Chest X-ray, PA view. Patient: 62 years old, sex F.
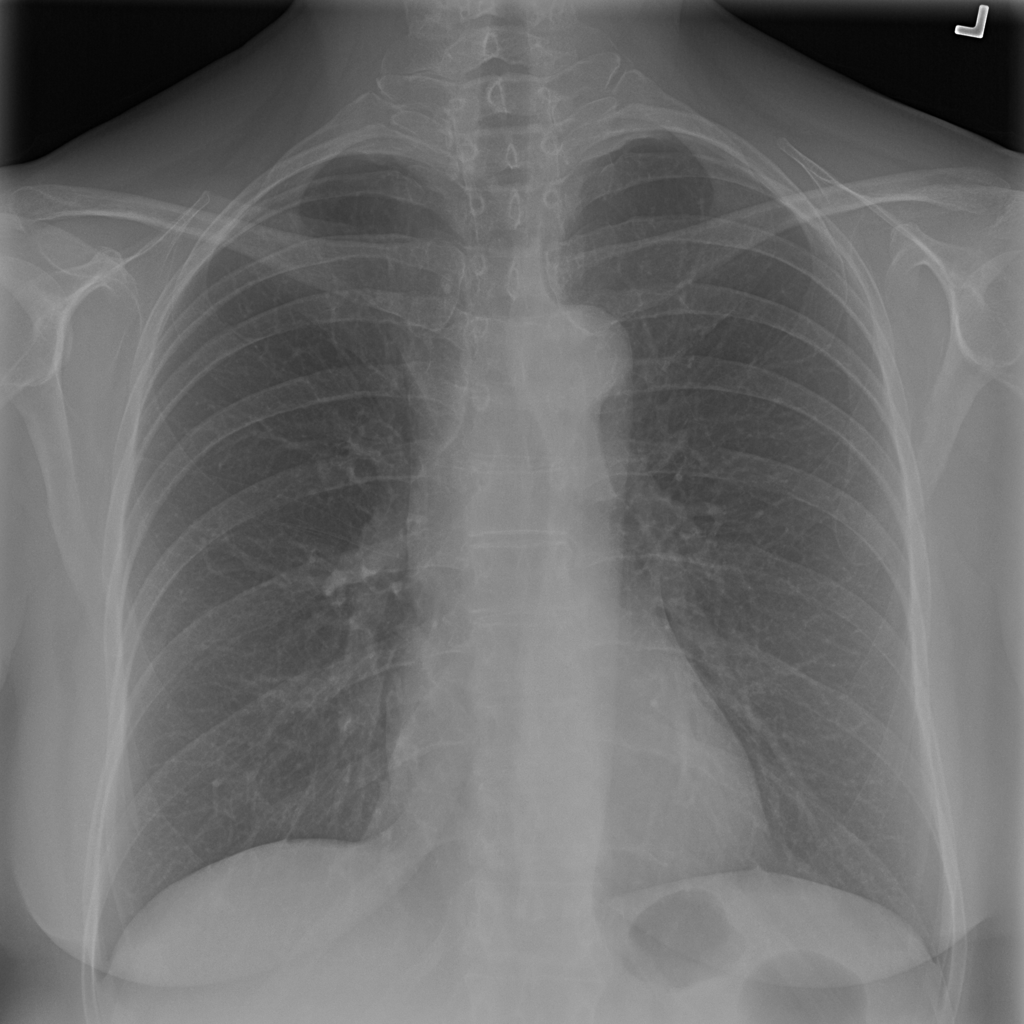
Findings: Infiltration